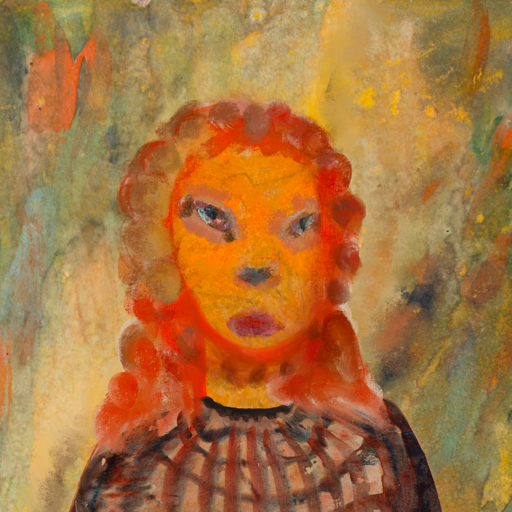
Background: Comrade, Head And Neck Front: Sisters, Face Front: Boggyland, Bust: Orphan, Hair Front: Rupkatha, Head Accessory: Blank, Second Necklace: Blank, Necklace: Blank, Baby: Blank